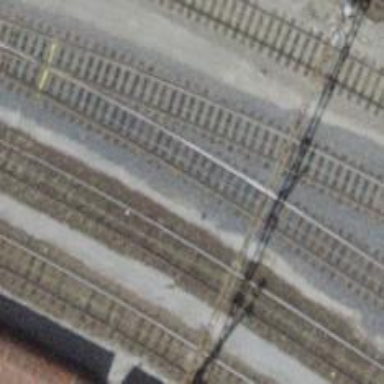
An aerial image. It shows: Railway yard with single rail track. The electrified track has contact line for power supply.